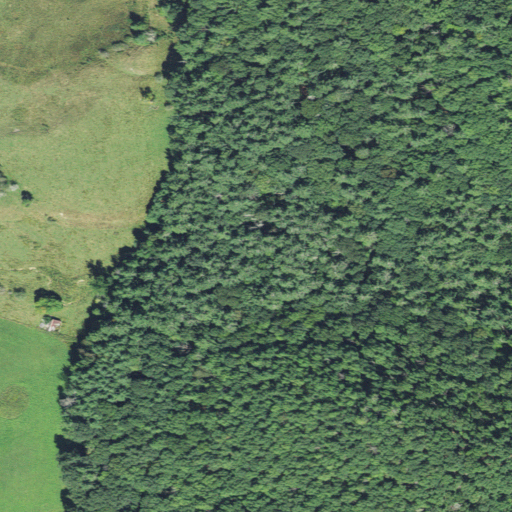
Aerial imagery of valley in West Virginia named Spruce Lick Hollow containing evergreen forest, mixed forest, deciduous forest, pasture, and open development